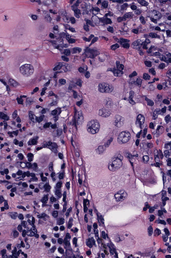
Tumor epithelial tissue: yes
Tumor-associated stroma tissue: yes
Normal tissue: no